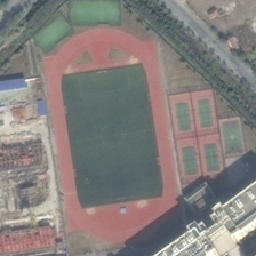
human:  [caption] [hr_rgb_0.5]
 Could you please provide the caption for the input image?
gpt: There are five small playgrounds.

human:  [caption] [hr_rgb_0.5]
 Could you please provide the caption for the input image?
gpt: There are five small playgrounds next to the playground.

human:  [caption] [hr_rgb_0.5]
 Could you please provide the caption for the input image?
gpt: There are five small playgrounds beside the playground.

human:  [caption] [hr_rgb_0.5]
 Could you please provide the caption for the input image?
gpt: There are five small playgrounds beside the playground.

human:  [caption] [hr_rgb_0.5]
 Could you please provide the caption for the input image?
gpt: There are five small playgrounds beside the playground.